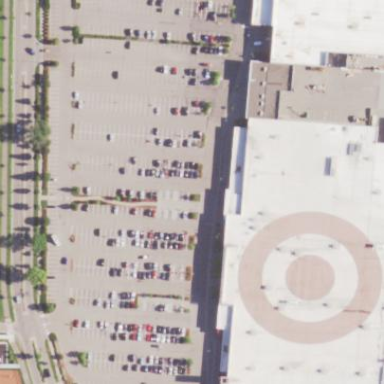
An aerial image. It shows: Retail building housing department store.